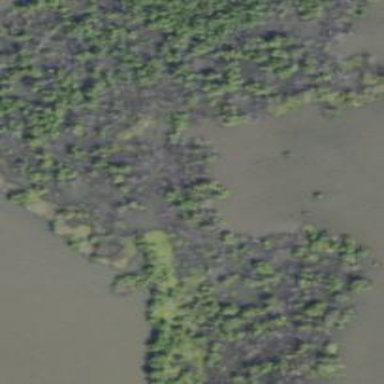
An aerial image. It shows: Mangrove wetland featuring Mangrove Swamp plant community.